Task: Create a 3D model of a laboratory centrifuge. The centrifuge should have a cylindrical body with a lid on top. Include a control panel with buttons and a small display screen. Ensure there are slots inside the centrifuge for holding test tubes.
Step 647:
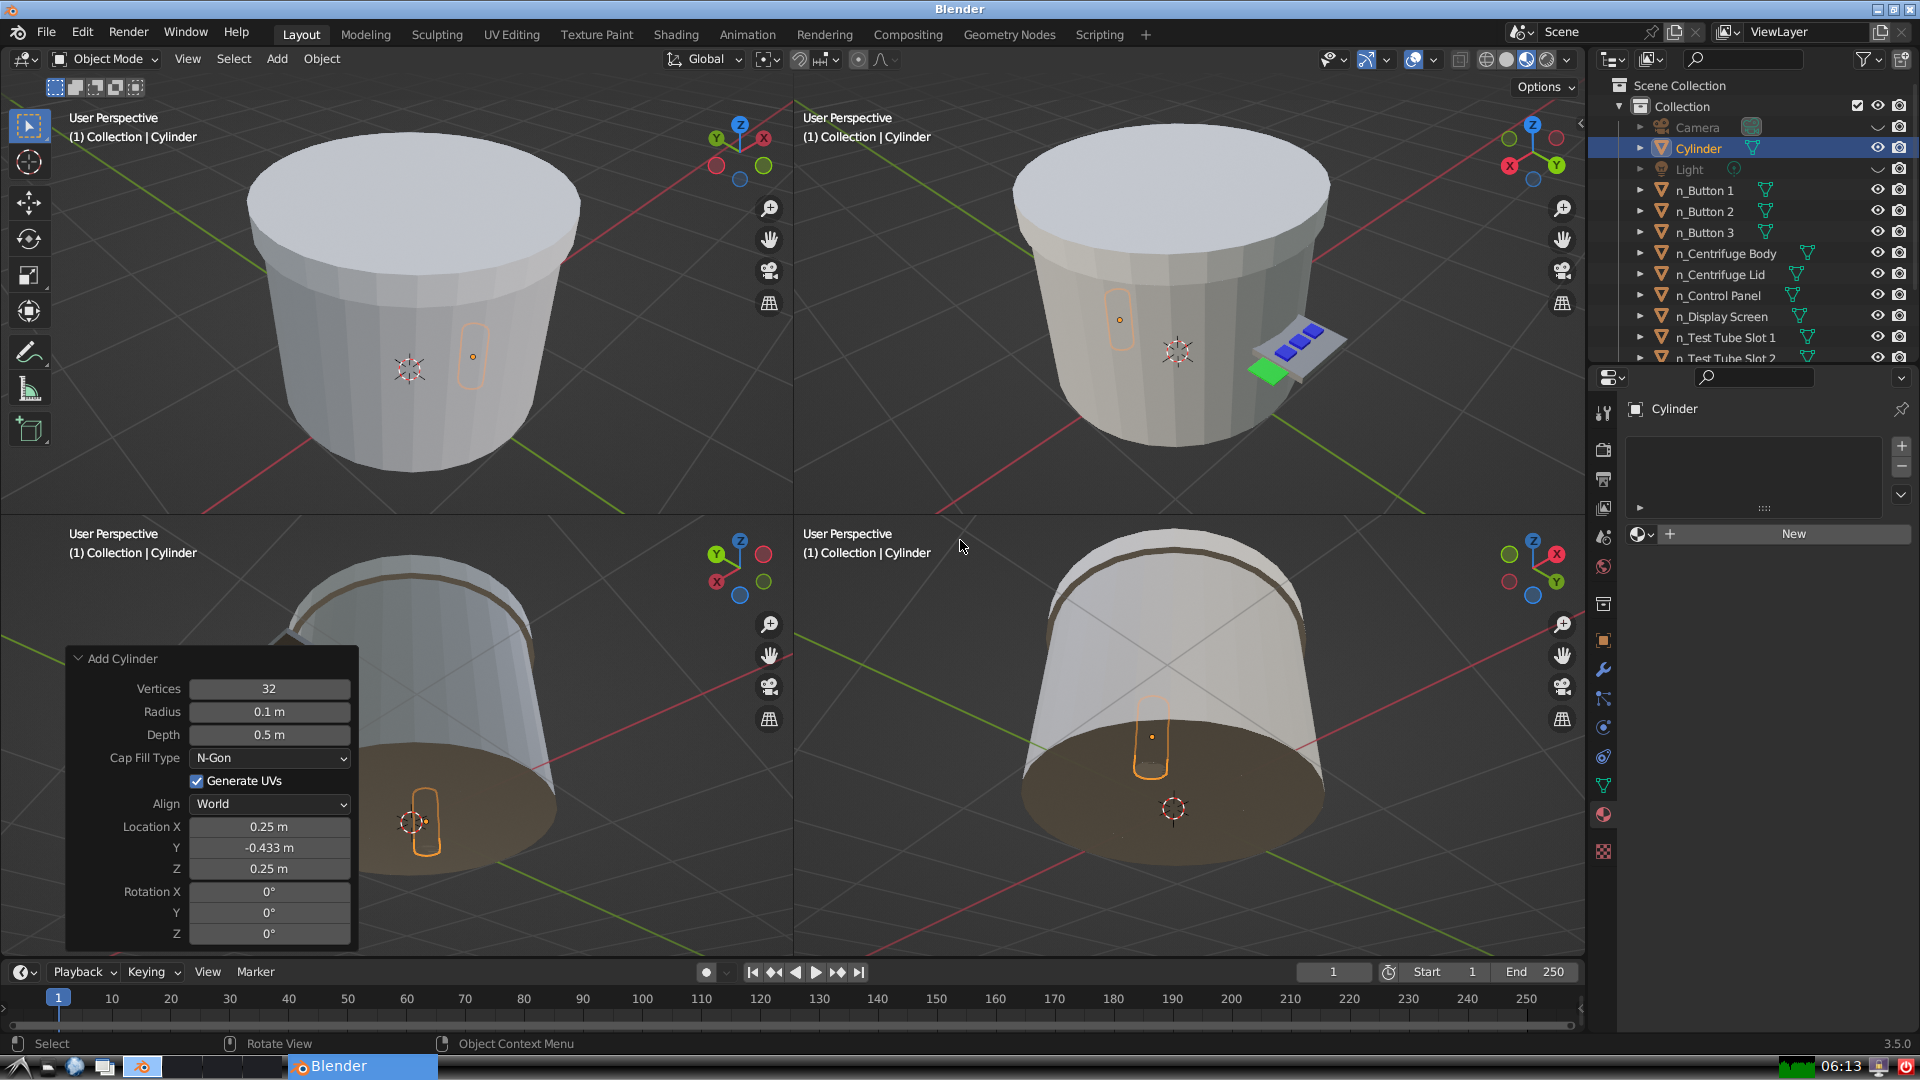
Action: {"key_press": ['Ctrl, Home']}